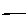
Label: line